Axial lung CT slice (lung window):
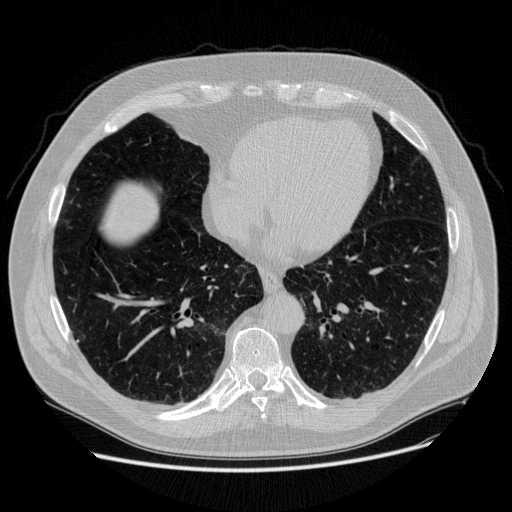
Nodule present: no